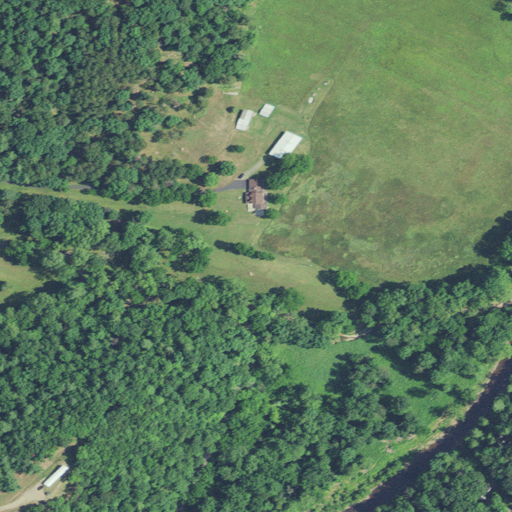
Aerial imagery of valley in West Virginia named Swim Hollow containing deciduous forest, pasture, mixed forest, open development, and low intensity development